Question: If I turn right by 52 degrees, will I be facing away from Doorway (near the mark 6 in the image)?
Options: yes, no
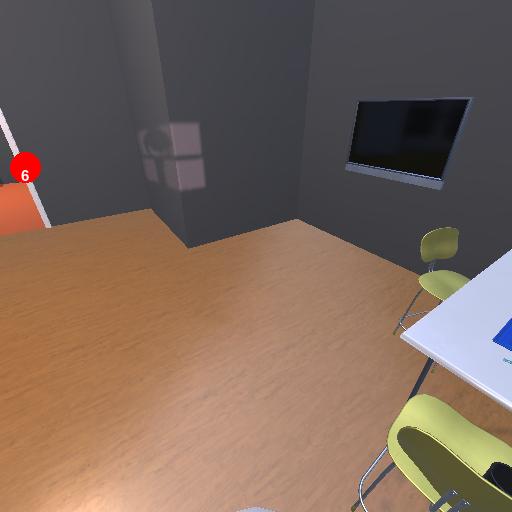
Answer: yes